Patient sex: F
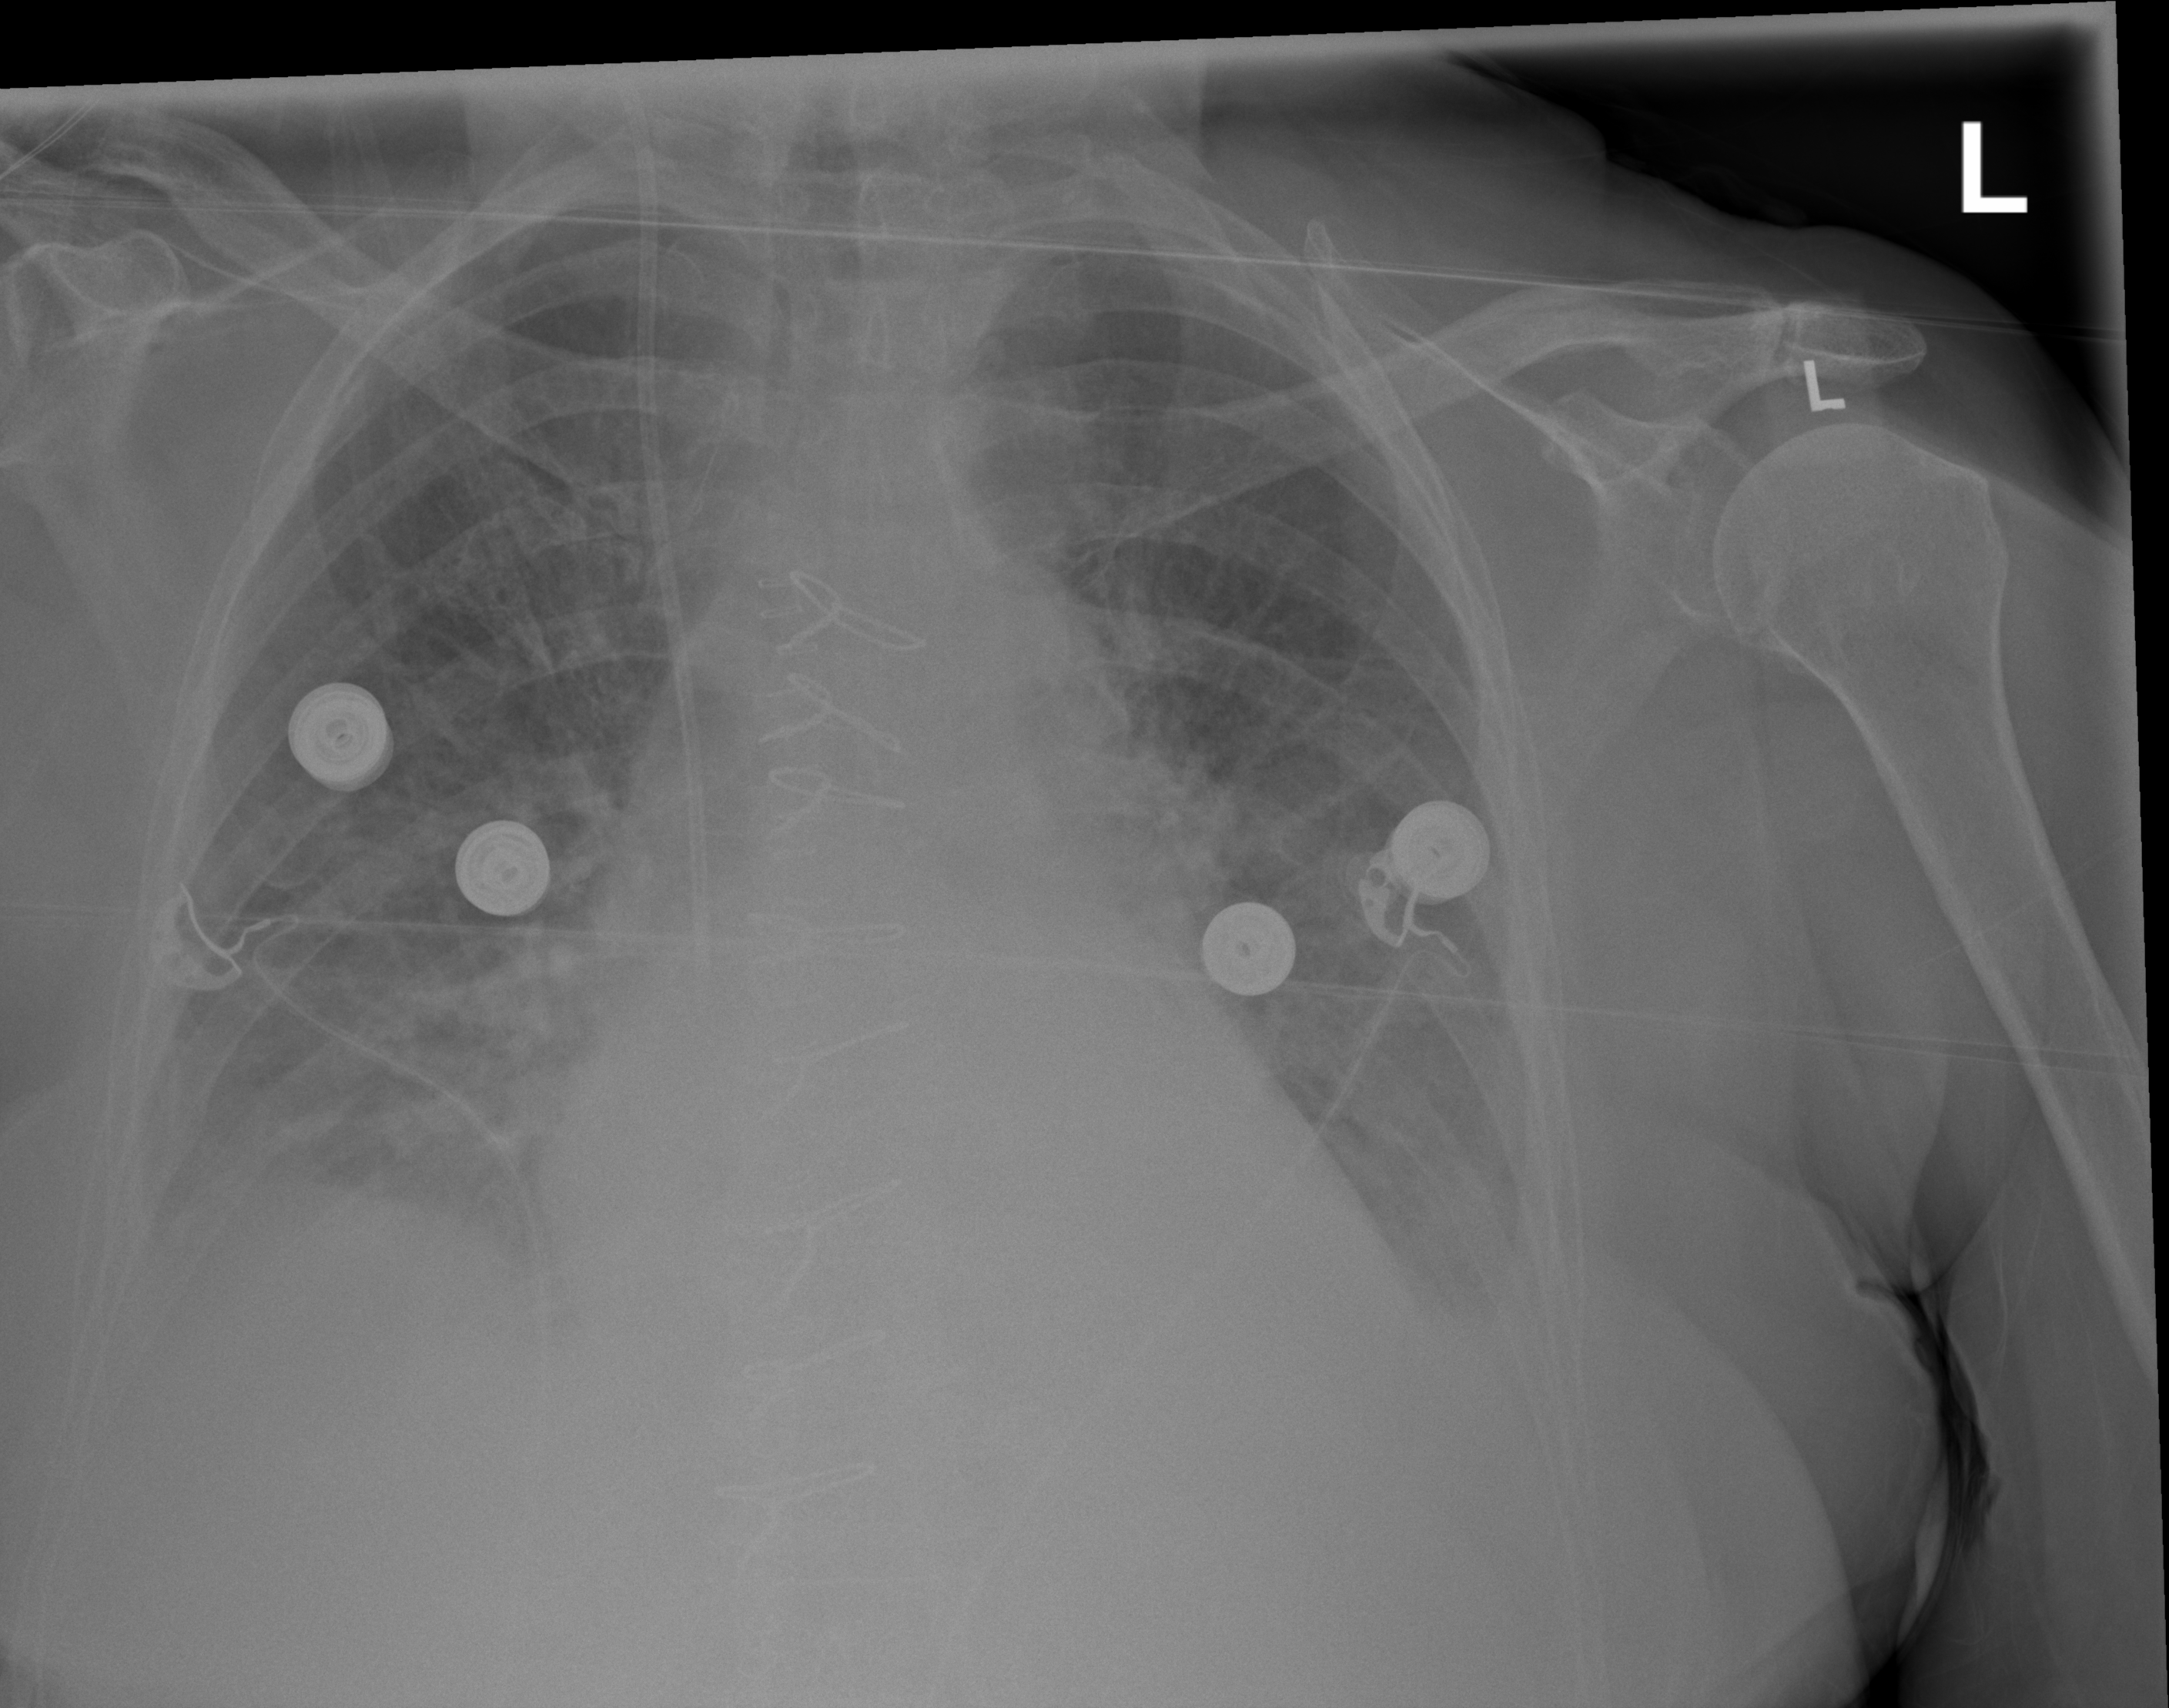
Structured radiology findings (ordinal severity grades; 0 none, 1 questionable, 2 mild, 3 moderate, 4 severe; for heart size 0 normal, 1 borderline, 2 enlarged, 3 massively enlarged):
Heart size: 1
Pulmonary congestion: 2
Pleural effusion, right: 2
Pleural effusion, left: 2
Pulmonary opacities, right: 0
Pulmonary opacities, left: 0
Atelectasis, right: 2
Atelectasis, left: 2